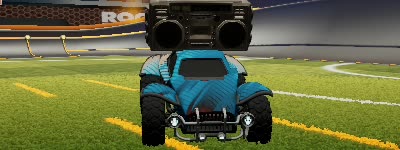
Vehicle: octane